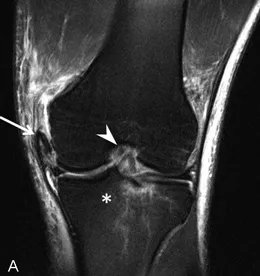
T2-weighted magnetic resonance imaging of the injured knee. (
A
) Coronal view: arrow, avulsion of the medial collateral ligament in the medial femoral condyle; asterisk, trabecular fractures with cortical collapse; arrowhead, altered imaging of the anterior cruciate ligament (keeping a normal route).
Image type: radiology (mri)